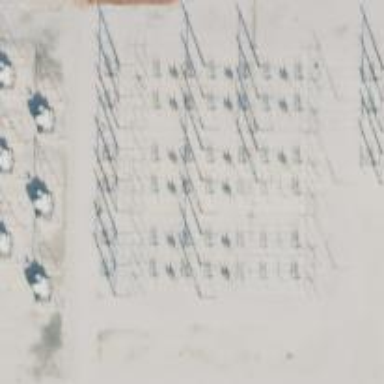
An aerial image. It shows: Switch used for power control.